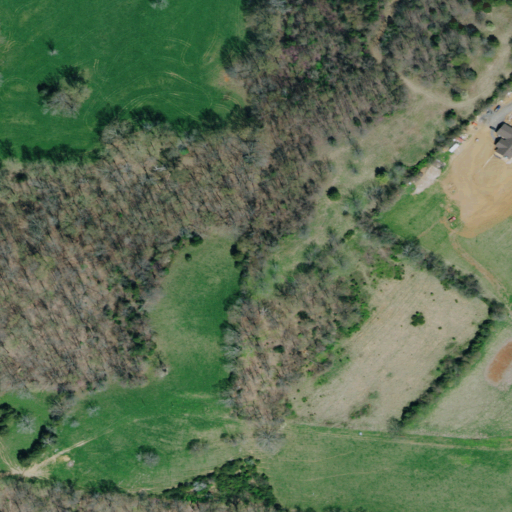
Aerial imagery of mountain in Tennessee named Pilot Hill containing pasture, deciduous forest, and mixed forest